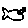
Label: fish